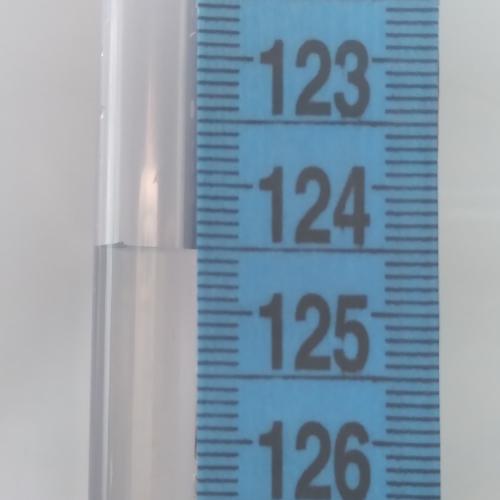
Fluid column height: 124.5 cm